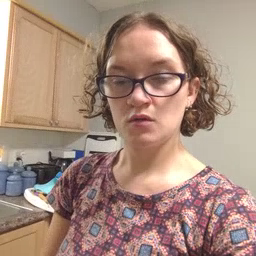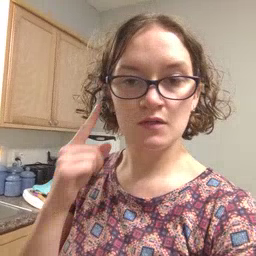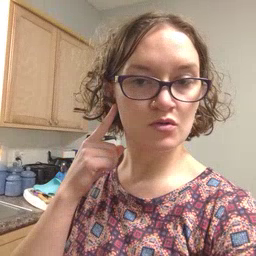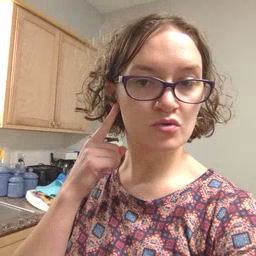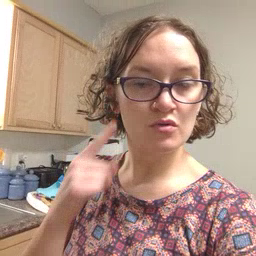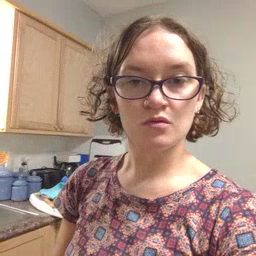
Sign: ear